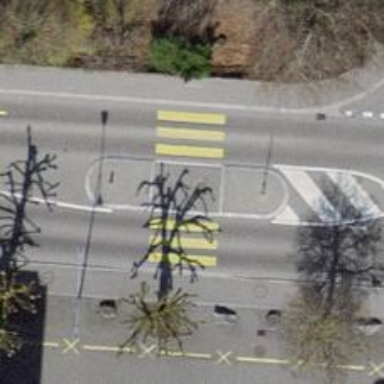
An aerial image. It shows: Uncontrolled crossing with pedestrian island.